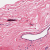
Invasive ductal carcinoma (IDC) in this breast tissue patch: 1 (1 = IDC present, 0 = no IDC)